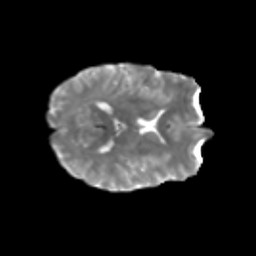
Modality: T2w
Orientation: axial
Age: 38
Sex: female
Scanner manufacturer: siemens
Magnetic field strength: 3 T
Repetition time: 1.8 s
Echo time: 0.07 s